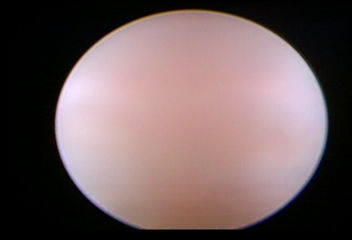
Modality: WLC
Class: Normal mucosa
Bladder cancer association: No